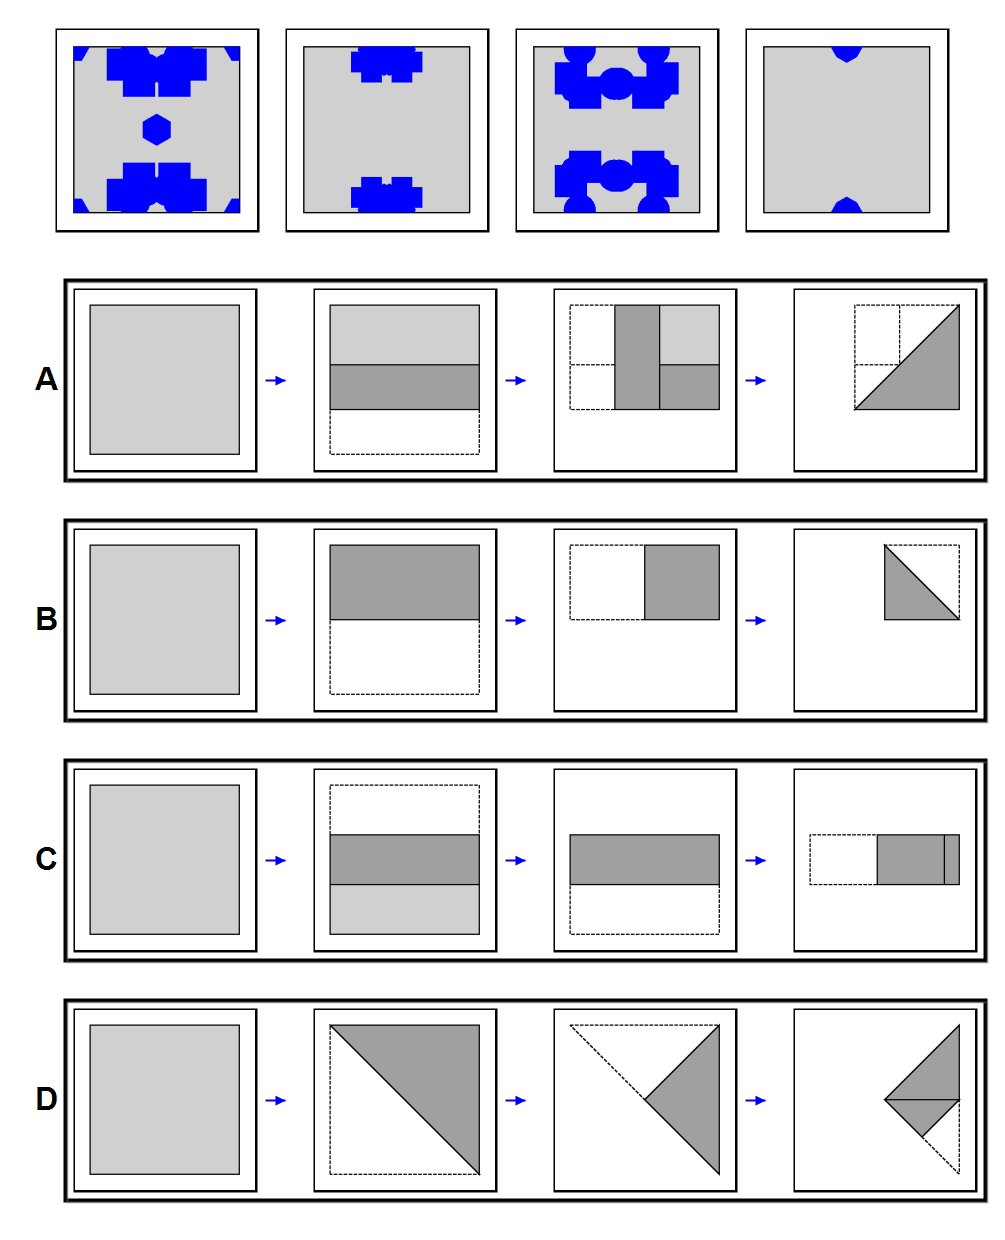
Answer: B